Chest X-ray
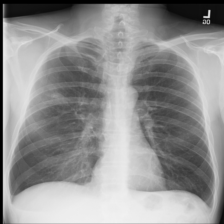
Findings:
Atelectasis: negative
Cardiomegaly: negative
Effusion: negative
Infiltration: negative
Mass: negative
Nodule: positive
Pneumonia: negative
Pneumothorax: positive
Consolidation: negative
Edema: negative
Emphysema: negative
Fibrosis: negative
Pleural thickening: negative
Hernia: negative